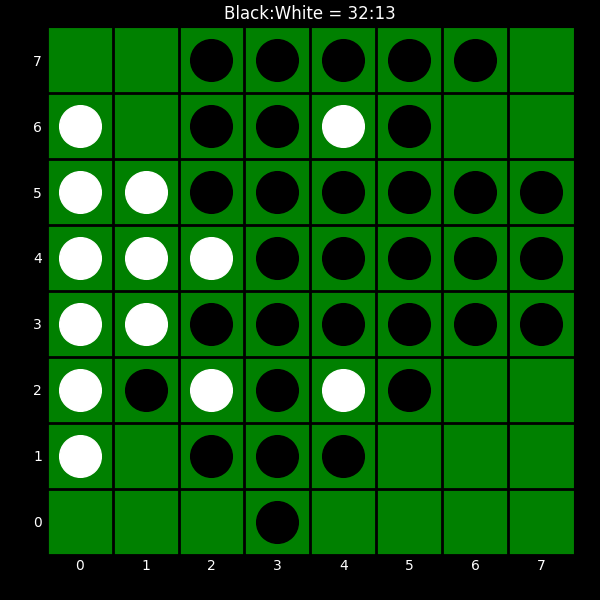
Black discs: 32
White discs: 13